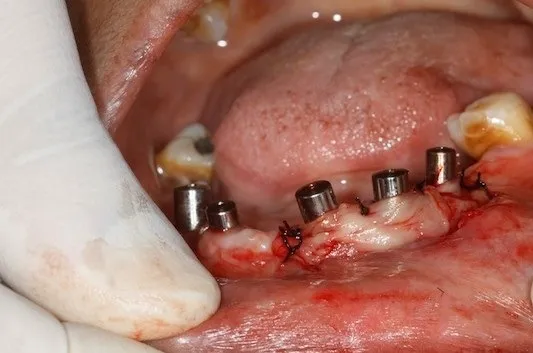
PRF membranes secured with sling sutures.
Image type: medical_photograph (other_medical_photograph)